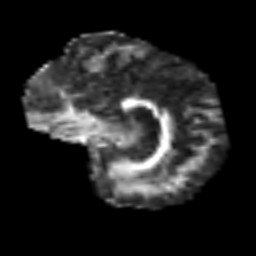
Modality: FA
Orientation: sagittal
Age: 62
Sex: female
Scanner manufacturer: siemens
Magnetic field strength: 3 T
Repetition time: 3.2 s
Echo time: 0.081 s